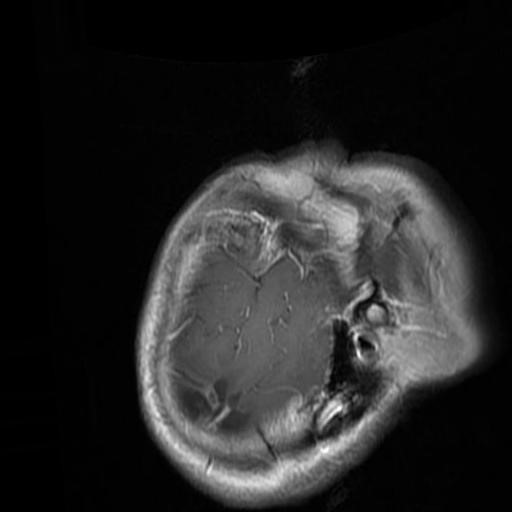
Label: brain_glioma